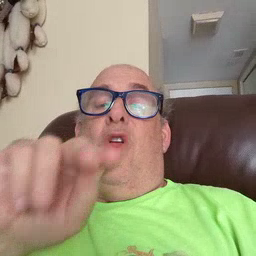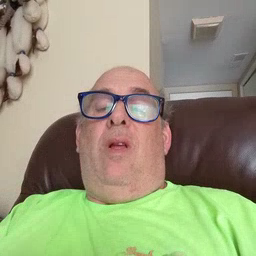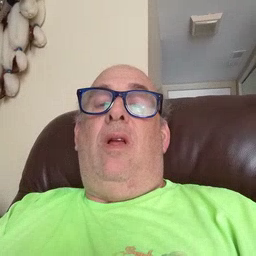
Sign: goose